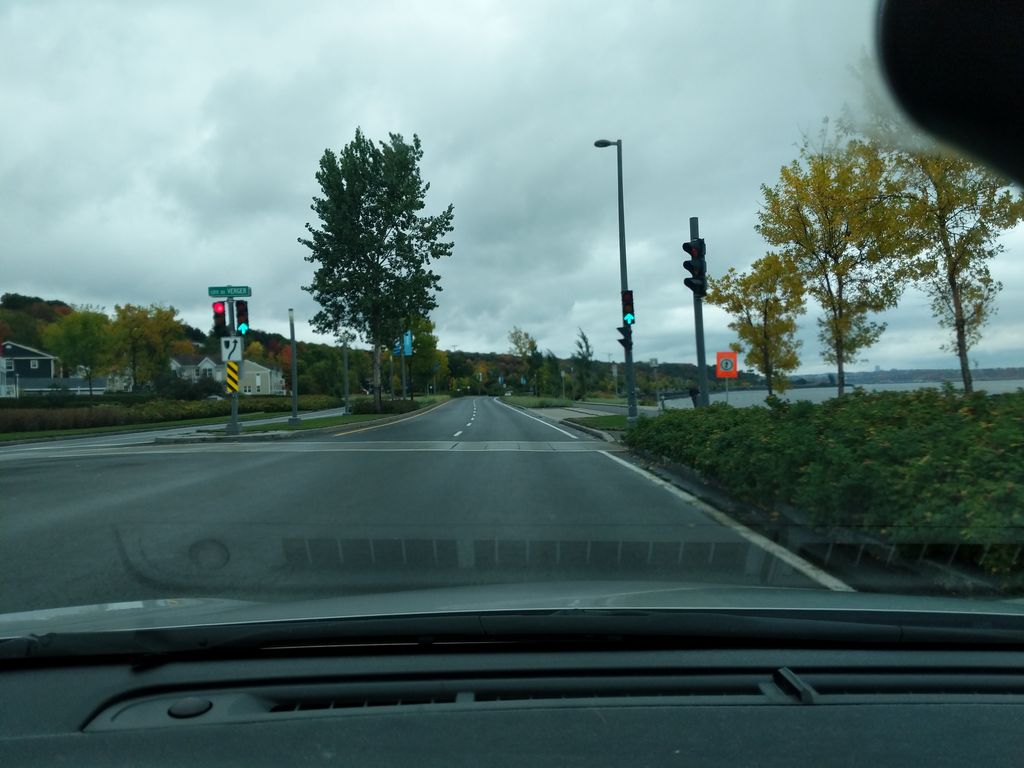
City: quebec_city